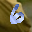
Label: 6